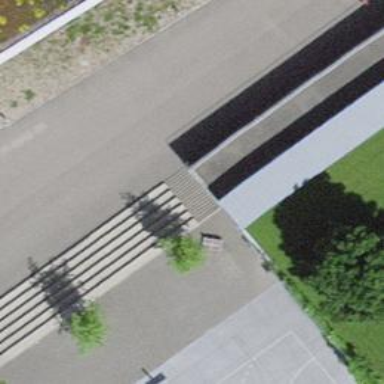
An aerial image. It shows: Set of steps on the road.